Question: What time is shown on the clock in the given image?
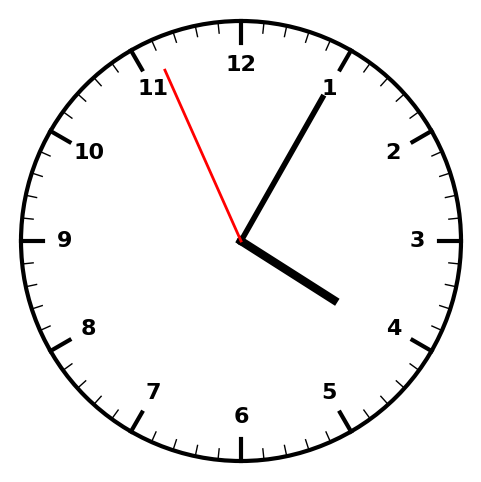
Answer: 04:04:56